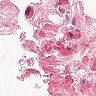
Metastatic tissue present: no